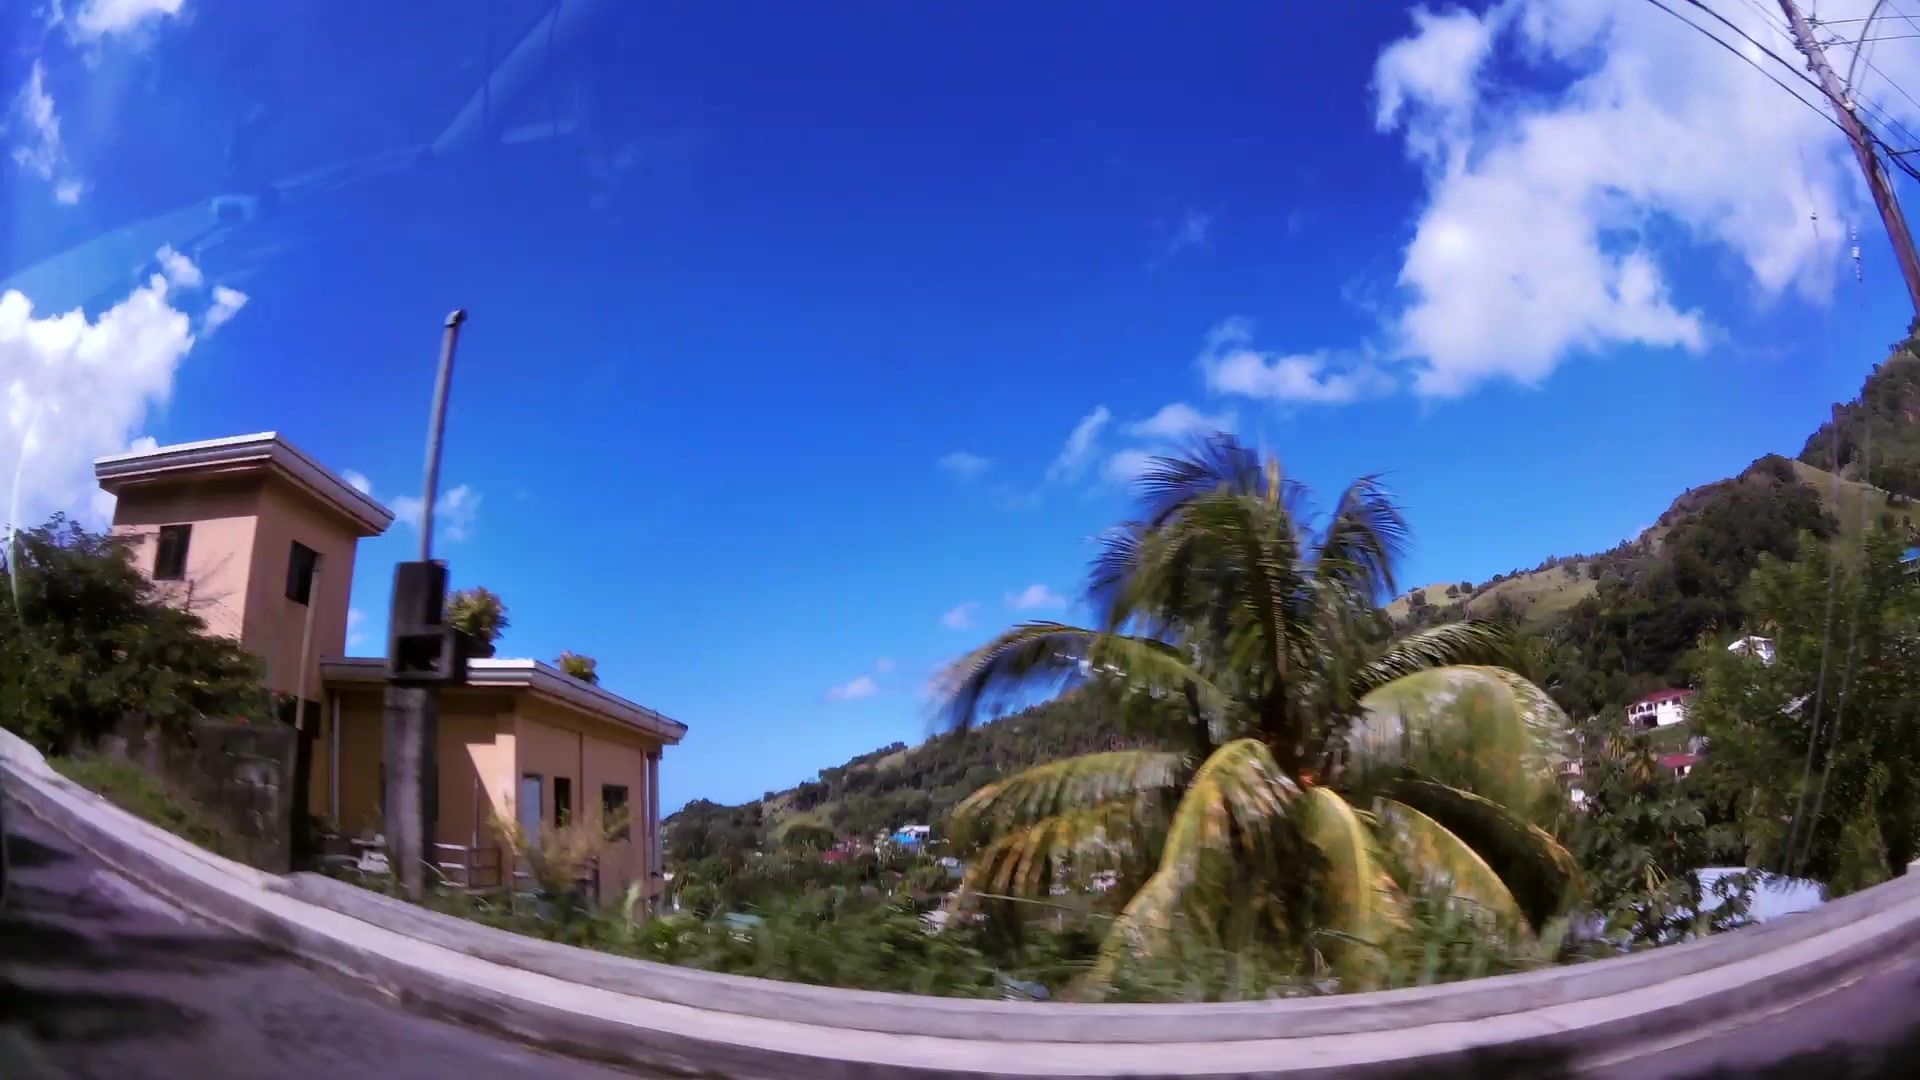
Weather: clear
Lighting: day
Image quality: good
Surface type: driving surface
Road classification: primary
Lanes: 2.0
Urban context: dense urban cluster
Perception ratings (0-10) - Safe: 1, Lively: 9.44, Beautiful: 7.42, Boring: 5.75, Depressing: 9.18, Wealthy: 5.32